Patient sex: M
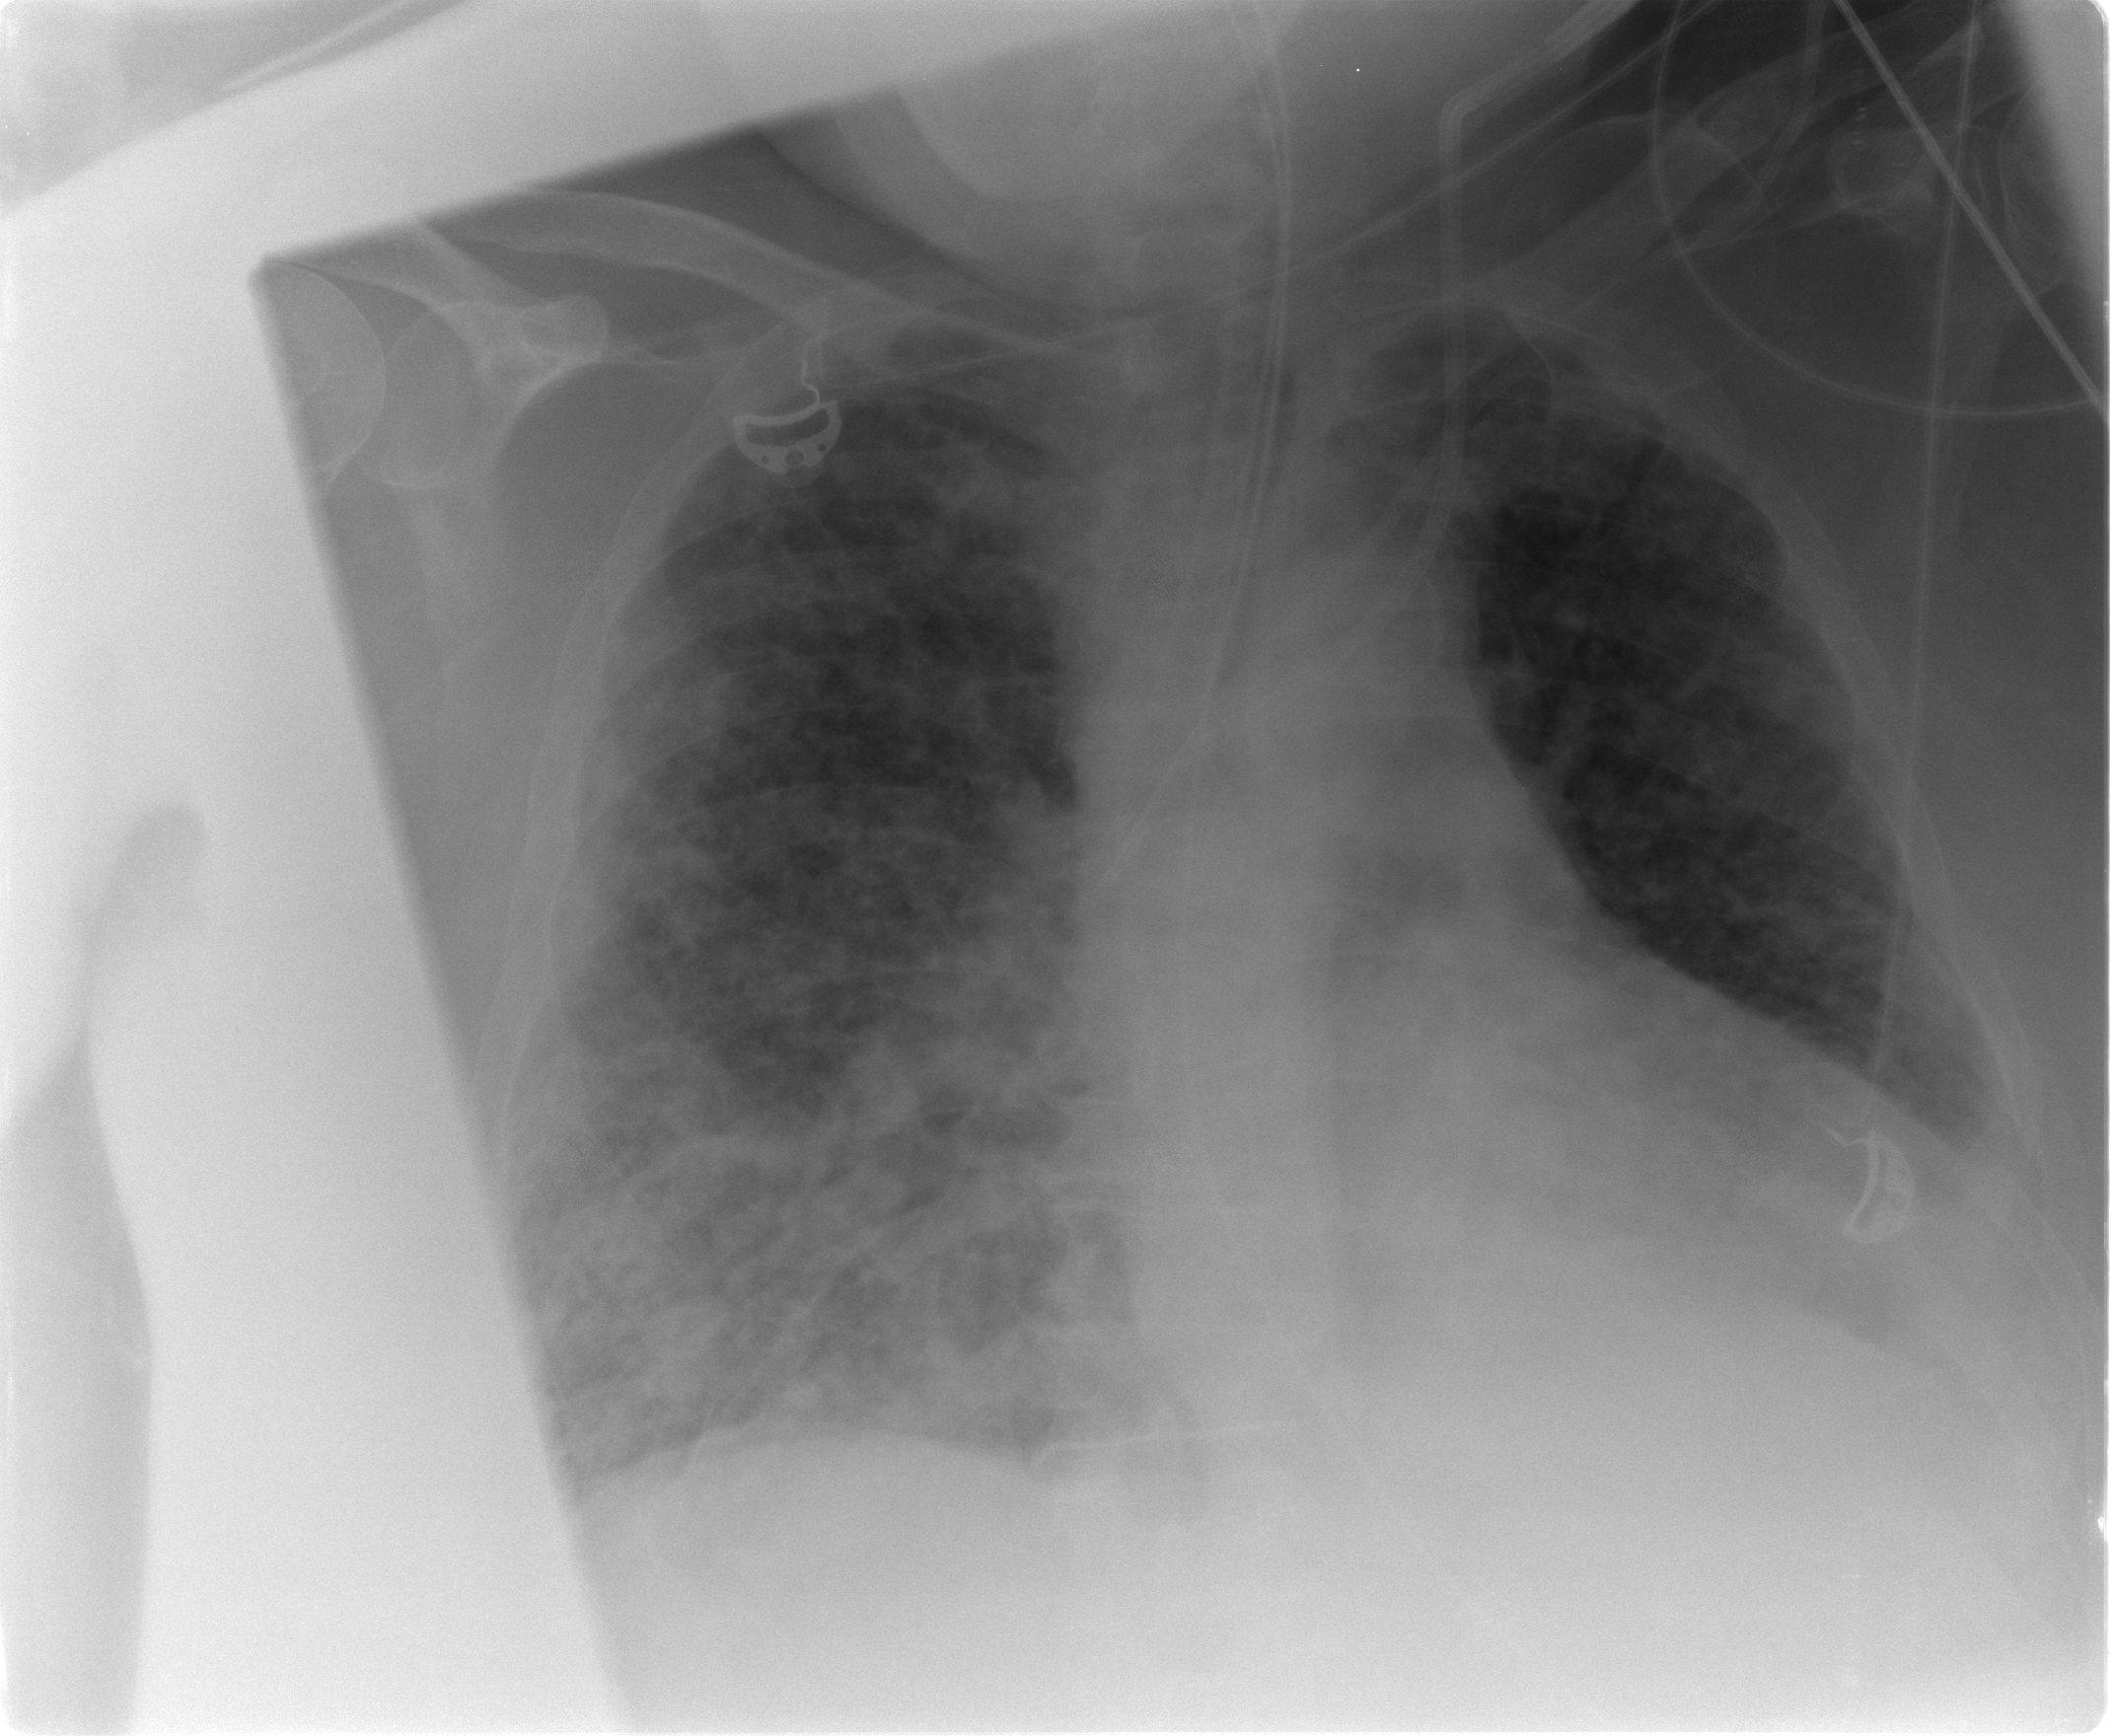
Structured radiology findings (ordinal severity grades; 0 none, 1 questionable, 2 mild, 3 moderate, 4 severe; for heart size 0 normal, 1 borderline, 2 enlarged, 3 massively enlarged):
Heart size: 2
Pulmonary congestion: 2
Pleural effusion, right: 1
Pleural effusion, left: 1
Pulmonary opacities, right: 3
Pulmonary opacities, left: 3
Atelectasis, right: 2
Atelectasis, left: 2